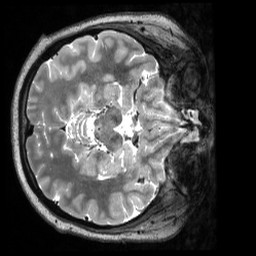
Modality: T2w
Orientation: axial
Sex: female
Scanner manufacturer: siemens
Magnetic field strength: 3 T
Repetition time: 3.2 s
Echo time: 0.563 s